Question: I'm new to Spring and to J2EE in general. I'm having trouble using JDBC template with Spring Boot autoconfiguration.
What I did was I took the example of RESTful web service provided <URL>
and decided to extend it to use JDBC template relational database access. Unfortunately another <URL> provided cannot be useful because the only difficulty which is providing dataSource from xml beans file is not considered.
## What I tried to solve the issue:
1. Using DAO Impl class as extend of different implementations from Spring.
2. Adding to beans file.
3. Using different DataSource classes (eg DriverManagerDataSource).
4. Trying to autowire just a simple attribute in a different class (something less complex then data source).
5. On the beggining I just written DAO class, but then I though that maybe it is possible to autowire datasource only if it implements an interface, tryed it, didn't help.
I tryed everything I found on Stack or Google. Most examples are seriously outdated or unanswered or have nothing to do with Spring Boot Autoconfiguration et cetera.
I keep getting 'Property 'dataSource' is required' error, after struggling if finally managed to link the 'application-config.xml' file with beans, but can't manage to autowire the datasource for JDBC.
I'm desperade to finish it and seriously blocked, out of ideas, I would be greatfull if somebody could provide a recent example that works with Spring Boot Autoconfigurations, beans in XML find, autowired datasource for JDBC.
Or at least some ideas, clues, even how to look for it, because I'm even out of keywords for google'ing.
Thanks!

## Spring Application class.
'''
package ws;
import org.springframework.boot.autoconfigure.EnableAutoConfiguration;
import org.springframework.boot.SpringApplication;
import org.springframework.context.annotation.ComponentScan;
import org.springframework.context.annotation.Configuration;
import org.springframework.context.annotation.ImportResource;
@Configuration
@ComponentScan
@ImportResource("classpath:spring/application-config.xml")
@EnableAutoConfiguration
public class Application {
public static void main(String[] args) {
SpringApplication.run(Application.class, args);
}
}
'''
## Web Service class.
'''
package ws;
import dao.UserDAOImpl;
import model.User;
import org.springframework.web.bind.annotation.RequestMapping;
import org.springframework.web.bind.annotation.RequestParam;
import org.springframework.web.bind.annotation.RestController;
@RestController
public class TestWS {
@RequestMapping("/greeting")
public User greeting(@RequestParam(value="name", defaultValue="World") String name) {
return new User("ubububu", "661331555", 0);
}
@RequestMapping("/create")
public String initialize() {
UserDAOImpl users = new UserDAOImpl();
users.init();
return "seems ok";
}
}
'''
## DAO interface
'''
package dao;
import model.User;
public interface UserDAO {
public void insert(User usr);
public void init();
public User select(int id);
}
'''
## DAO implementation
'''
package dao;
import org.springframework.beans.factory.annotation.Autowired;
import org.springframework.jdbc.core.JdbcTemplate;
import org.springframework.jdbc.datasource.DriverManagerDataSource;
import org.springframework.stereotype.Repository;
import model.User;
import dao.UserDAO;
@Repository
public class UserDAOImpl implements UserDAO {
private JdbcTemplate jdbcTemplate;
private DriverManagerDataSource dataSource;
@Autowired
public void setDataSource(DriverManagerDataSource dataSource) {
this.dataSource = dataSource;
}
public void insert(User usr) {
String sql = "INSERT INTO USER " +
"(USR_ID, EMAIL, PHONE) VALUES (?, ?, ?)";
this.jdbcTemplate = new JdbcTemplate(dataSource);
jdbcTemplate.execute(sql);
}
public void init() {
String sql = "CREATE TABLE USER (USR_ID INT(6) UNSIGNED AUTO_INCREMENT PRIMARY KEY,EMAIL VARCHAR(30) NOT NULL,PHONE VARCHAR(15) NOT NULL)";
this.jdbcTemplate = new JdbcTemplate(dataSource);
jdbcTemplate.execute(sql);
}
}
'''
## Data model
'''
package model;
public class User {
private String email;
private String phone;
private int id;
public User(String email, String phone, int id) {
this.email = email;
this.phone = phone;
this.id = id;
}
public int getUsrId(){
return this.id;
}
public String getUsrEmail() {
return this.email;
}
public String getUsrPhone() {
return this.phone;
}
}
'''
## Configuration bean file
'''
<?xml version="1.0" encoding="UTF-8"?>
<beans xmlns="http://www.springframework.org/schema/beans" xmlns:xsi="http://www.w3.org/2001/XMLSchema-instance"
xmlns:context="http://www.springframework.org/schema/context"
xsi:schemaLocation="http://www.springframework.org/schema/beans http://www.springframework.org/schema/beans/spring-beans.xsd
http://www.springframework.org/schema/context http://www.springframework.org/schema/context/spring-context.xsd">
<import resource="Spring-User.xml" />-->
<context:component-scan base-package="ws"/>
<bean id="ds"
class="org.springframework.jdbc.datasource.DriverManagerDataSource">
<property name="driverClassName" value="org.springframework.jdbc.core.JdbcTemplate" />
<property name="url" value="jdbc:mysql://localhost/:3306/databasename" />
<property name="username" value="root" />
<property name="password" value="password" />
</bean>
<bean id="UserDAOprovider" class="dao.UserDAOImpl">
<property name="dataSource" ref="ds" />
</bean>
</beans>
'''
## Error message:
'''
ERROR [dispatcherServlet] - Servlet.service() for servlet [dispatcherServlet] in context with path [] threw exception [Request processing failed; nested exception is java.lang.IllegalArgumentException: Property 'dataSource' is required] with root cause
java.lang.IllegalArgumentException: Property 'dataSource' is required
at org.springframework.jdbc.support.JdbcAccessor.afterPropertiesSet(JdbcAccessor.java:135) ~[spring-jdbc-4.0.8.RELEASE.jar!/:4.0.8.RELEASE]
at org.springframework.jdbc.core.JdbcTemplate.<init>(JdbcTemplate.java:169) ~[spring-jdbc-4.0.8.RELEASE.jar!/:4.0.8.RELEASE]
at dao.UserDAOImpl.init(UserDAOImpl.java:66) ~[demo3-0.0.1-SNAPSHOT.jar!/:na]
at ws.TestWS.initialize(TestWS.java:30) ~[demo3-0.0.1-SNAPSHOT.jar!/:na]
at sun.reflect.NativeMethodAccessorImpl.invoke0(Native Method) ~[na:1.6.0_33]
at sun.reflect.NativeMethodAccessorImpl.invoke(NativeMethodAccessorImpl.java:57) ~[na:1.6.0_33]
at sun.reflect.DelegatingMethodAccessorImpl.invoke(DelegatingMethodAccessorImpl.java:43) ~[na:1.6.0_33]
at java.lang.reflect.Method.invoke(Method.java:622) ~[na:1.6.0_33]
at org.springframework.web.method.support.InvocableHandlerMethod.invoke(InvocableHandlerMethod.java:215) ~[spring-web-4.0.8.RELEASE.jar!/:4.0.8.RELEASE]
at org.springframework.web.method.support.InvocableHandlerMethod.invokeForRequest(InvocableHandlerMethod.java:132) ~[spring-web-4.0.8.RELEASE.jar!/:4.0.8.RELEASE]
at org.springframework.web.servlet.mvc.method.annotation.ServletInvocableHandlerMethod.invokeAndHandle(ServletInvocableHandlerMethod.java:104) ~[spring-webmvc-4.0.8.RELEASE.jar!/:4.0.8.RELEASE]
at org.springframework.web.servlet.mvc.method.annotation.RequestMappingHandlerAdapter.invokeHandleMethod(RequestMappingHandlerAdapter.java:749) ~[spring-webmvc-4.0.8.RELEASE.jar!/:4.0.8.RELEASE]
at org.springframework.web.servlet.mvc.method.annotation.RequestMappingHandlerAdapter.handleInternal(RequestMappingHandlerAdapter.java:689) ~[spring-webmvc-4.0.8.RELEASE.jar!/:4.0.8.RELEASE]
at org.springframework.web.servlet.mvc.method.AbstractHandlerMethodAdapter.handle(AbstractHandlerMethodAdapter.java:83) ~[spring-webmvc-4.0.8.RELEASE.jar!/:4.0.8.RELEASE]
at org.springframework.web.servlet.DispatcherServlet.doDispatch(DispatcherServlet.java:938) ~[spring-webmvc-4.0.8.RELEASE.jar!/:4.0.8.RELEASE]
at org.springframework.web.servlet.DispatcherServlet.doService(DispatcherServlet.java:870) ~[spring-webmvc-4.0.8.RELEASE.jar!/:4.0.8.RELEASE]
at org.springframework.web.servlet.FrameworkServlet.processRequest(FrameworkServlet.java:961) ~[spring-webmvc-4.0.8.RELEASE.jar!/:4.0.8.RELEASE]
at org.springframework.web.servlet.FrameworkServlet.doGet(FrameworkServlet.java:852) ~[spring-webmvc-4.0.8.RELEASE.jar!/:4.0.8.RELEASE]
at javax.servlet.http.HttpServlet.service(HttpServlet.java:620) ~[tomcat-embed-core-7.0.57.jar!/:7.0.57]
at org.springframework.web.servlet.FrameworkServlet.service(FrameworkServlet.java:837) ~[spring-webmvc-4.0.8.RELEASE.jar!/:4.0.8.RELEASE]
at javax.servlet.http.HttpServlet.service(HttpServlet.java:727) ~[tomcat-embed-core-7.0.57.jar!/:7.0.57]
at org.apache.catalina.core.ApplicationFilterChain.internalDoFilter(ApplicationFilterChain.java:303) ~[tomcat-embed-core-7.0.57.jar!/:7.0.57]
at org.apache.catalina.core.ApplicationFilterChain.doFilter(ApplicationFilterChain.java:208) ~[tomcat-embed-core-7.0.57.jar!/:7.0.57]
at org.springframework.web.filter.HiddenHttpMethodFilter.doFilterInternal(HiddenHttpMethodFilter.java:77) ~[spring-web-4.0.8.RELEASE.jar!/:4.0.8.RELEASE]
at org.springframework.web.filter.OncePerRequestFilter.doFilter(OncePerRequestFilter.java:107) ~[spring-web-4.0.8.RELEASE.jar!/:4.0.8.RELEASE]
at org.apache.catalina.core.ApplicationFilterChain.internalDoFilter(ApplicationFilterChain.java:241) ~[tomcat-embed-core-7.0.57.jar!/:7.0.57]
at org.apache.catalina.core.ApplicationFilterChain.doFilter(ApplicationFilterChain.java:208) ~[tomcat-embed-core-7.0.57.jar!/:7.0.57]
at org.apache.catalina.core.StandardWrapperValve.invoke(StandardWrapperValve.java:220) ~[tomcat-embed-core-7.0.57.jar!/:7.0.57]
at org.apache.catalina.core.StandardContextValve.invoke(StandardContextValve.java:122) ~[tomcat-embed-core-7.0.57.jar!/:7.0.57]
at org.apache.catalina.authenticator.AuthenticatorBase.invoke(AuthenticatorBase.java:503) ~[tomcat-embed-core-7.0.57.jar!/:7.0.57]
at org.apache.catalina.core.StandardHostValve.invoke(StandardHostValve.java:170) ~[tomcat-embed-core-7.0.57.jar!/:7.0.57]
at org.apache.catalina.valves.ErrorReportValve.invoke(ErrorReportValve.java:103) ~[tomcat-embed-core-7.0.57.jar!/:7.0.57]
at org.apache.catalina.core.StandardEngineValve.invoke(StandardEngineValve.java:116) ~[tomcat-embed-core-7.0.57.jar!/:7.0.57]
at org.apache.catalina.connector.CoyoteAdapter.service(CoyoteAdapter.java:421) ~[tomcat-embed-core-7.0.57.jar!/:7.0.57]
at org.apache.coyote.http11.AbstractHttp11Processor.process(AbstractHttp11Processor.java:1070) ~[tomcat-embed-core-7.0.57.jar!/:7.0.57]
at org.apache.coyote.AbstractProtocol$AbstractConnectionHandler.process(AbstractProtocol.java:611) ~[tomcat-embed-core-7.0.57.jar!/:7.0.57]
at org.apache.tomcat.util.net.NioEndpoint$SocketProcessor.doRun(NioEndpoint.java:1736) ~[tomcat-embed-core-7.0.57.jar!/:7.0.57]
at org.apache.tomcat.util.net.NioEndpoint$SocketProcessor.run(NioEndpoint.java:1695) ~[tomcat-embed-core-7.0.57.jar!/:7.0.57]
at java.util.concurrent.ThreadPoolExecutor.runWorker(ThreadPoolExecutor.java:1146) ~[na:1.6.0_33]
at java.util.concurrent.ThreadPoolExecutor$Worker.run(ThreadPoolExecutor.java:615) ~[na:1.6.0_33]
at org.apache.tomcat.util.threads.TaskThread$WrappingRunnable.run(TaskThread.java:61) ~[tomcat-embed-core-7.0.57.jar!/:7.0.57]
at java.lang.Thread.run(Thread.java:701) ~[na:1.6.0_33]
'''
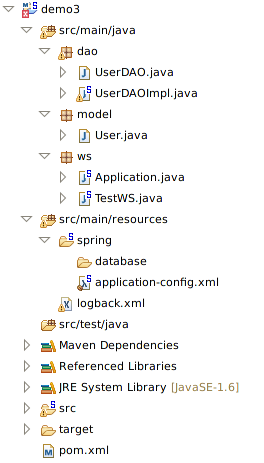
Answer: The simplest way to configure a DataSource in Spring Boot is to create an application.properties file under src/main/resources with the following content (may need to update it with correct url, username and password):
'''
spring.datasource.url=jdbc:mysql://localhost/:3306/databasename
spring.datasource.username=root
spring.datasource.password=password
spring.datasource.driver-class-name=com.mysql.jdbc.Driver
'''
Spring Boot will automatically create the DataSource class for you and inject it to other beans. As a result of that, you won't need the xml config file anymore and may get rid of this line in the Application class:
'''
@ImportResource("classpath:spring/application-config.xml")
'''
Also, in the UserDAOImpl Spring can autowire the JdbcTemplate object using the DataSource bean (<URL> method is called.
As for the init() method in UserDAOImpl, you could create a schema.sql file under src/main/resources and move the CREATE TABLE statement there (for more details see <URL>
See this example for more information: <URL>